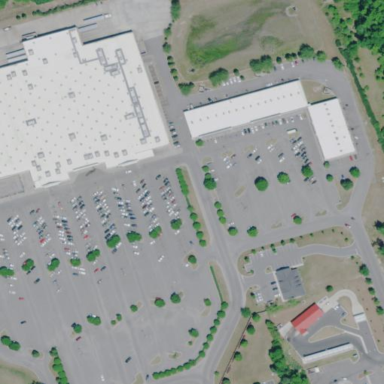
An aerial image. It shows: Retail area.